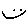
Label: smiley face